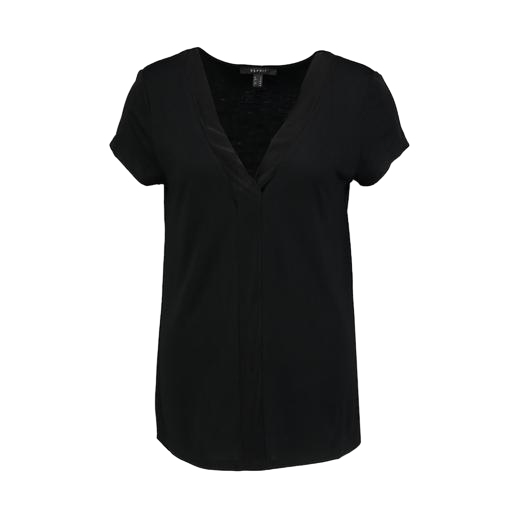
black v-neck t-shirt only macy, black v-neck top only macy, short-sleeve top only macy, white background